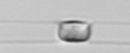
Label: Chaetoceros_similis